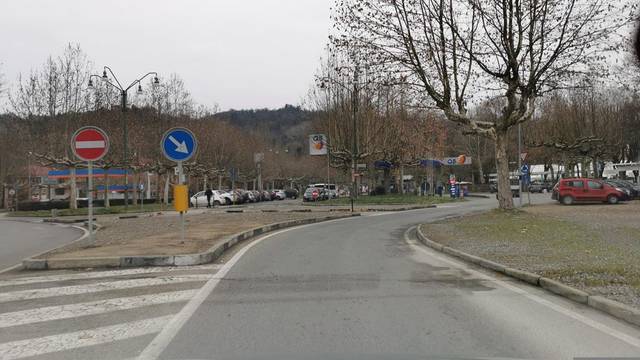
Region: Italy
Coordinates: 45.041, 7.679